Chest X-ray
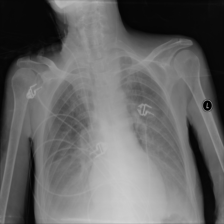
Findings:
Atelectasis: negative
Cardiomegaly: negative
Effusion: positive
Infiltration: positive
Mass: negative
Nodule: negative
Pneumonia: negative
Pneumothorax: negative
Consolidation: negative
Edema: negative
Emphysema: negative
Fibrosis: negative
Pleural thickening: negative
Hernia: negative